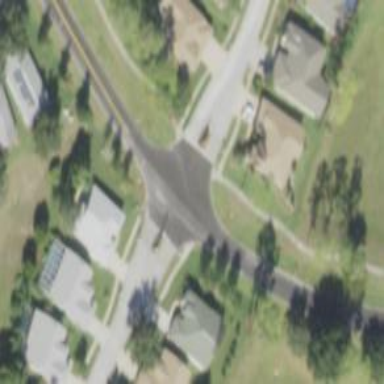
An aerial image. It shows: Unmarked road crossing.